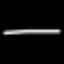
Label: line